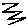
Label: zigzag